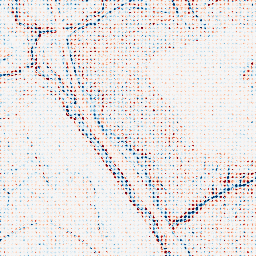
Category: edge_preserving
Decomposition family: bilateral
Decomposition parameters: d: 5
sigma_color: 25
sigma_space: 150
Upsampling method: sinc_hamming
Upsampling parameters: scale: 8
kernel_size: 4
Upsampling scale: 8